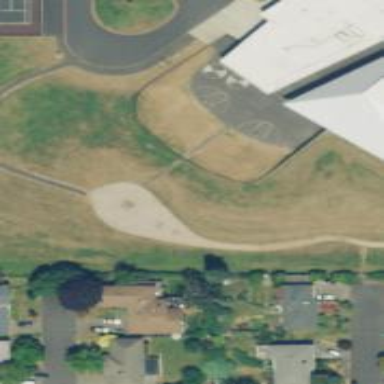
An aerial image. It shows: Basketball court on leisure land pitch.